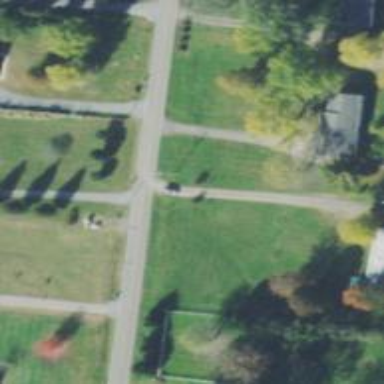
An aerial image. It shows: Driveway leading to service road.